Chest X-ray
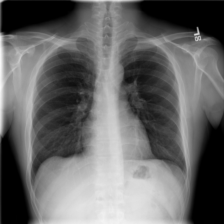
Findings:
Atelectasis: negative
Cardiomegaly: negative
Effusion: negative
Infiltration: negative
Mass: negative
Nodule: negative
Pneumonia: negative
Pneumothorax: negative
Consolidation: negative
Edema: negative
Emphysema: negative
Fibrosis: negative
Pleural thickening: negative
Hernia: negative